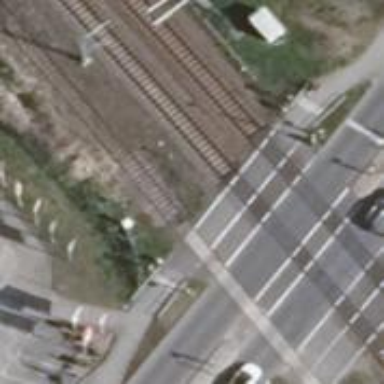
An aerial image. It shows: Railway signal.